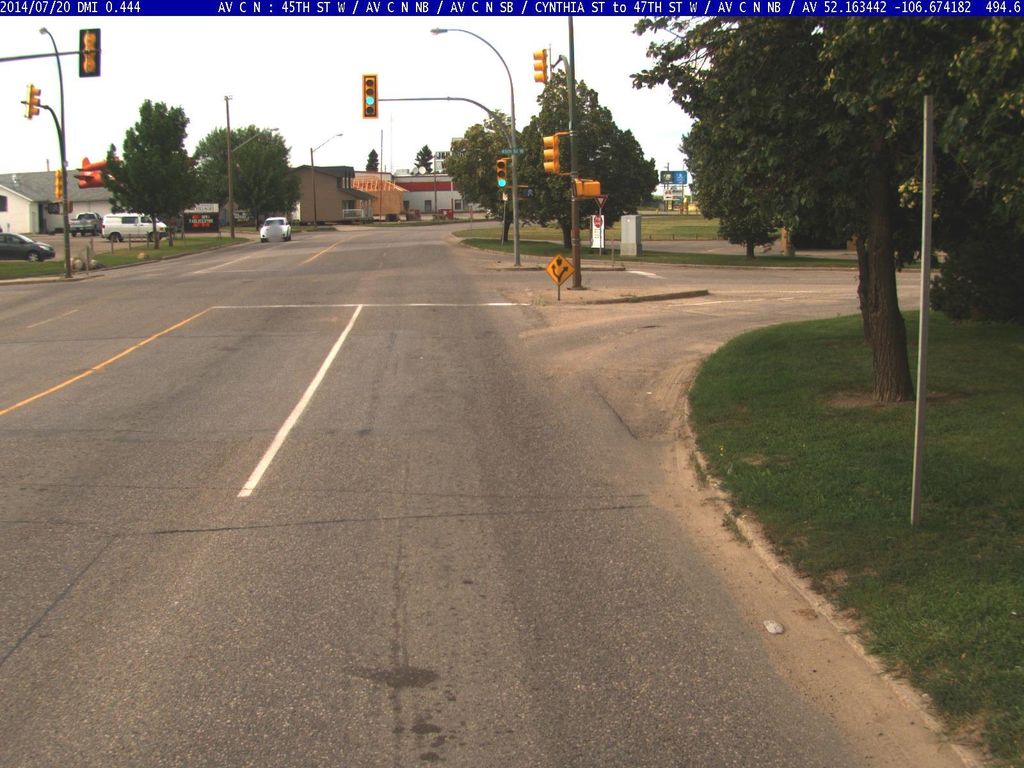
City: saskatoon